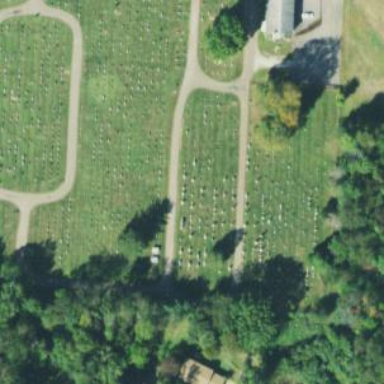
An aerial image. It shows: Graveyard.